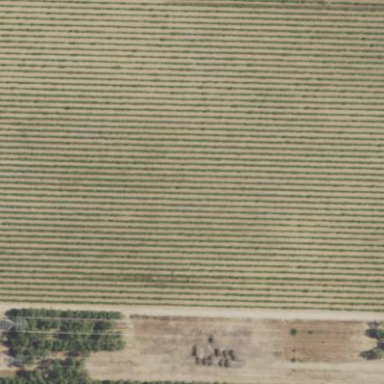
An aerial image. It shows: Beautiful vineyard in the countryside.